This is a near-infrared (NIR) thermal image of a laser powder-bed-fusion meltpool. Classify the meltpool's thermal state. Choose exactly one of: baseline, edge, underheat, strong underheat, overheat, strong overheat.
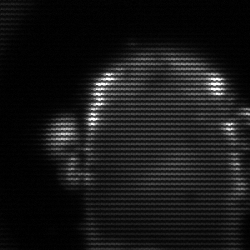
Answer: baseline